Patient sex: M
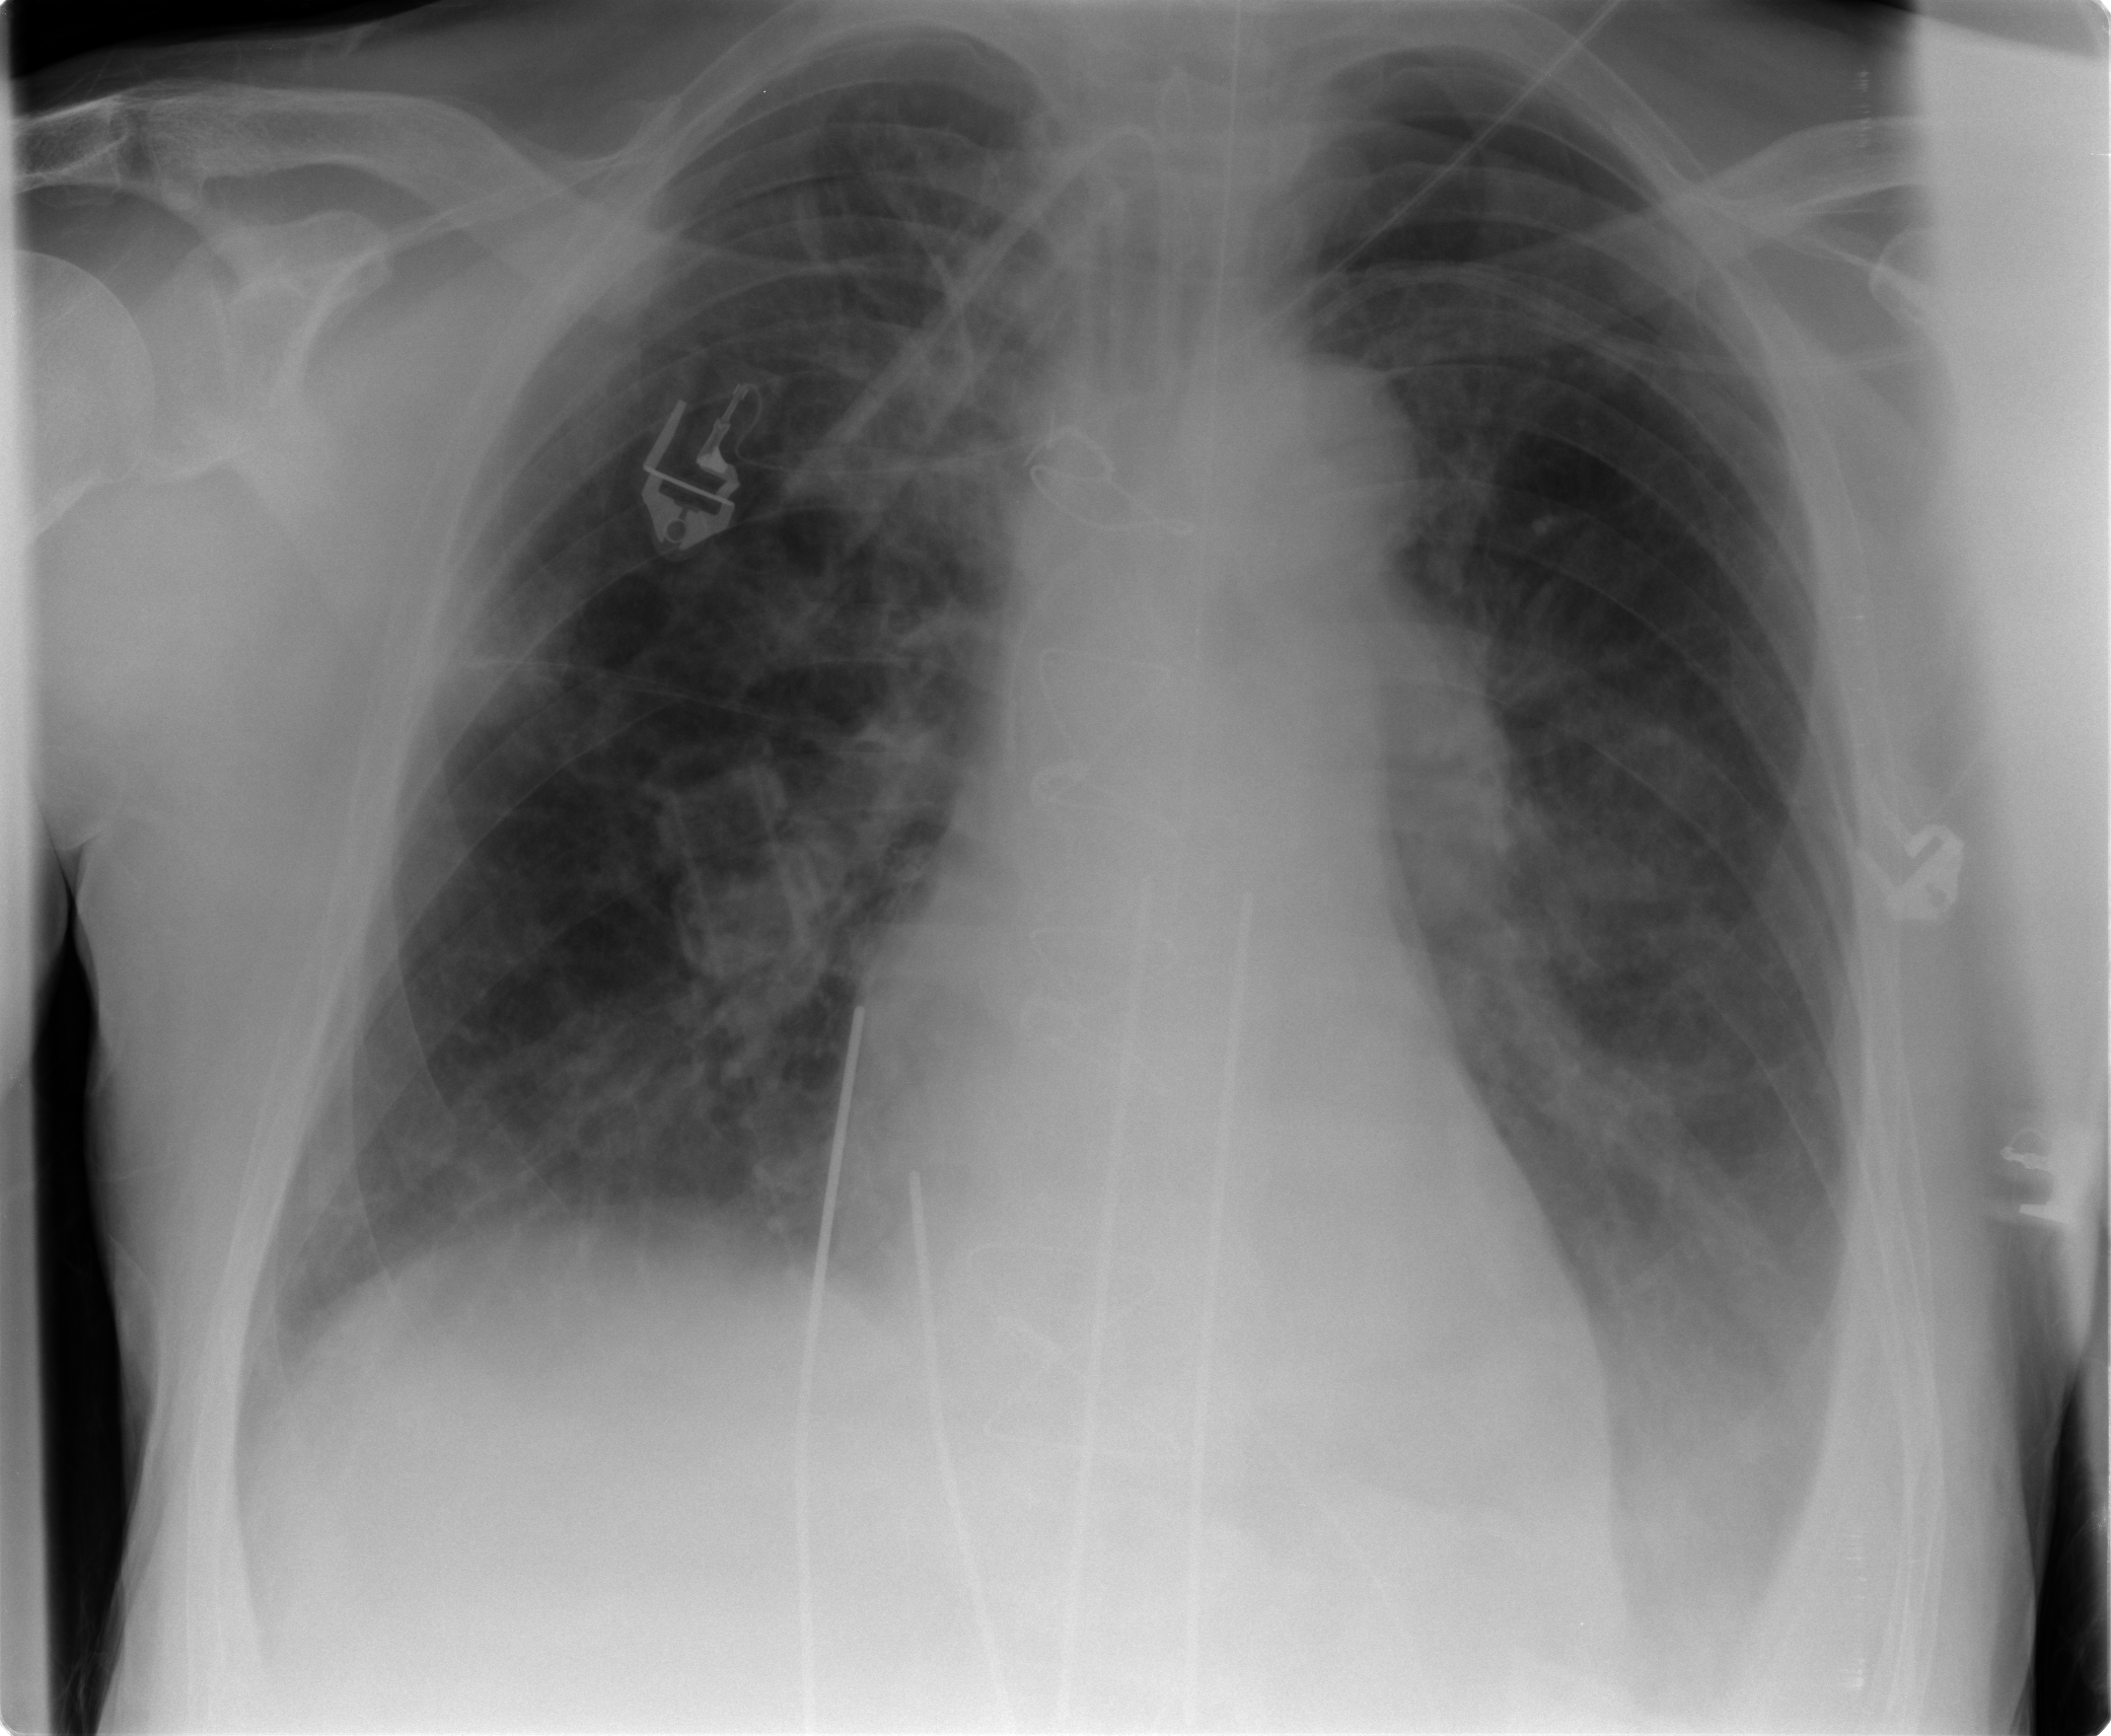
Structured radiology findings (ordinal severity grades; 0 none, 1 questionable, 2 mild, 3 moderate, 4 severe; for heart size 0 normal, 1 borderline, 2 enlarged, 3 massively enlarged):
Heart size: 0
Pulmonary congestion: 2
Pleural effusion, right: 2
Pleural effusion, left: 3
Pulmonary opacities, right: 2
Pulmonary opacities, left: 0
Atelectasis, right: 2
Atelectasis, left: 2